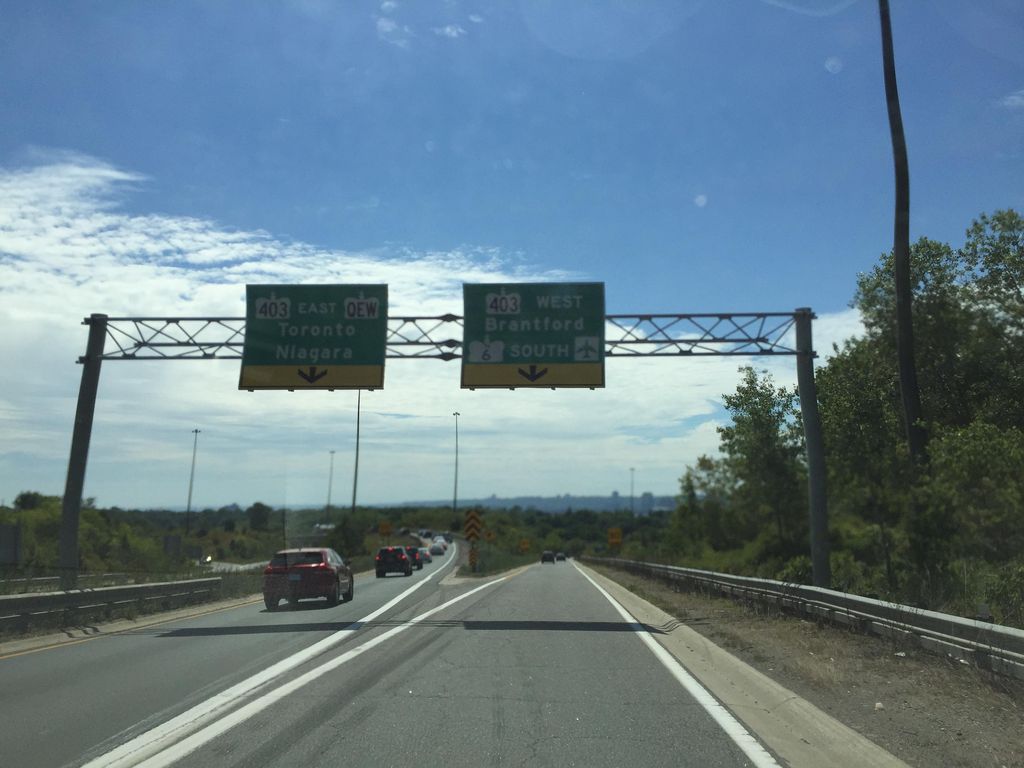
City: hamilton